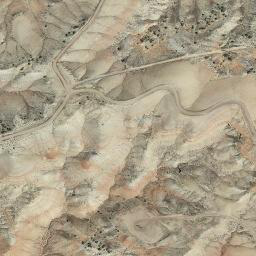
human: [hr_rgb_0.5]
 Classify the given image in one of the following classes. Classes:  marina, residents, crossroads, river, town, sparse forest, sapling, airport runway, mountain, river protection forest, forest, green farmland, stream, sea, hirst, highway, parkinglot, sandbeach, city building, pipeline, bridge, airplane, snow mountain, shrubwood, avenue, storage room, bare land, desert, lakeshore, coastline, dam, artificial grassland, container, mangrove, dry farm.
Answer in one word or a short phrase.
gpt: mountain